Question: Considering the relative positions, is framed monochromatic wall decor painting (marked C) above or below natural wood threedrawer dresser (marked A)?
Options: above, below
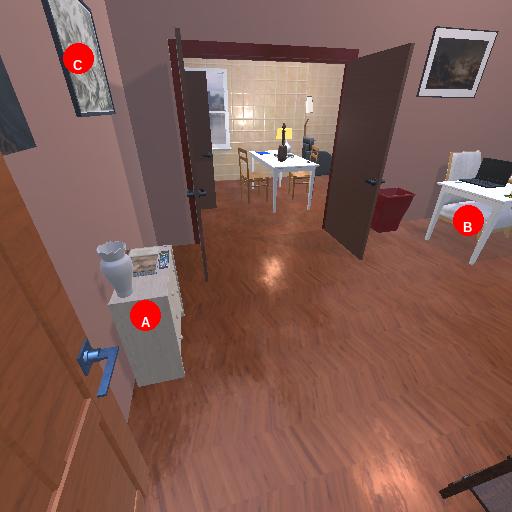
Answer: above